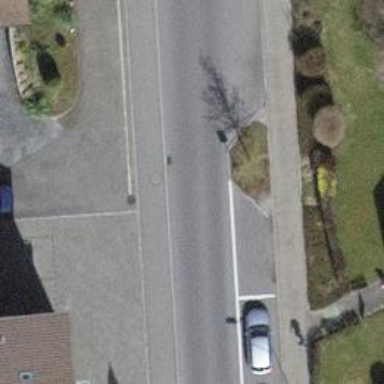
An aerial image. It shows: Footway made of paving stones.